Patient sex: M
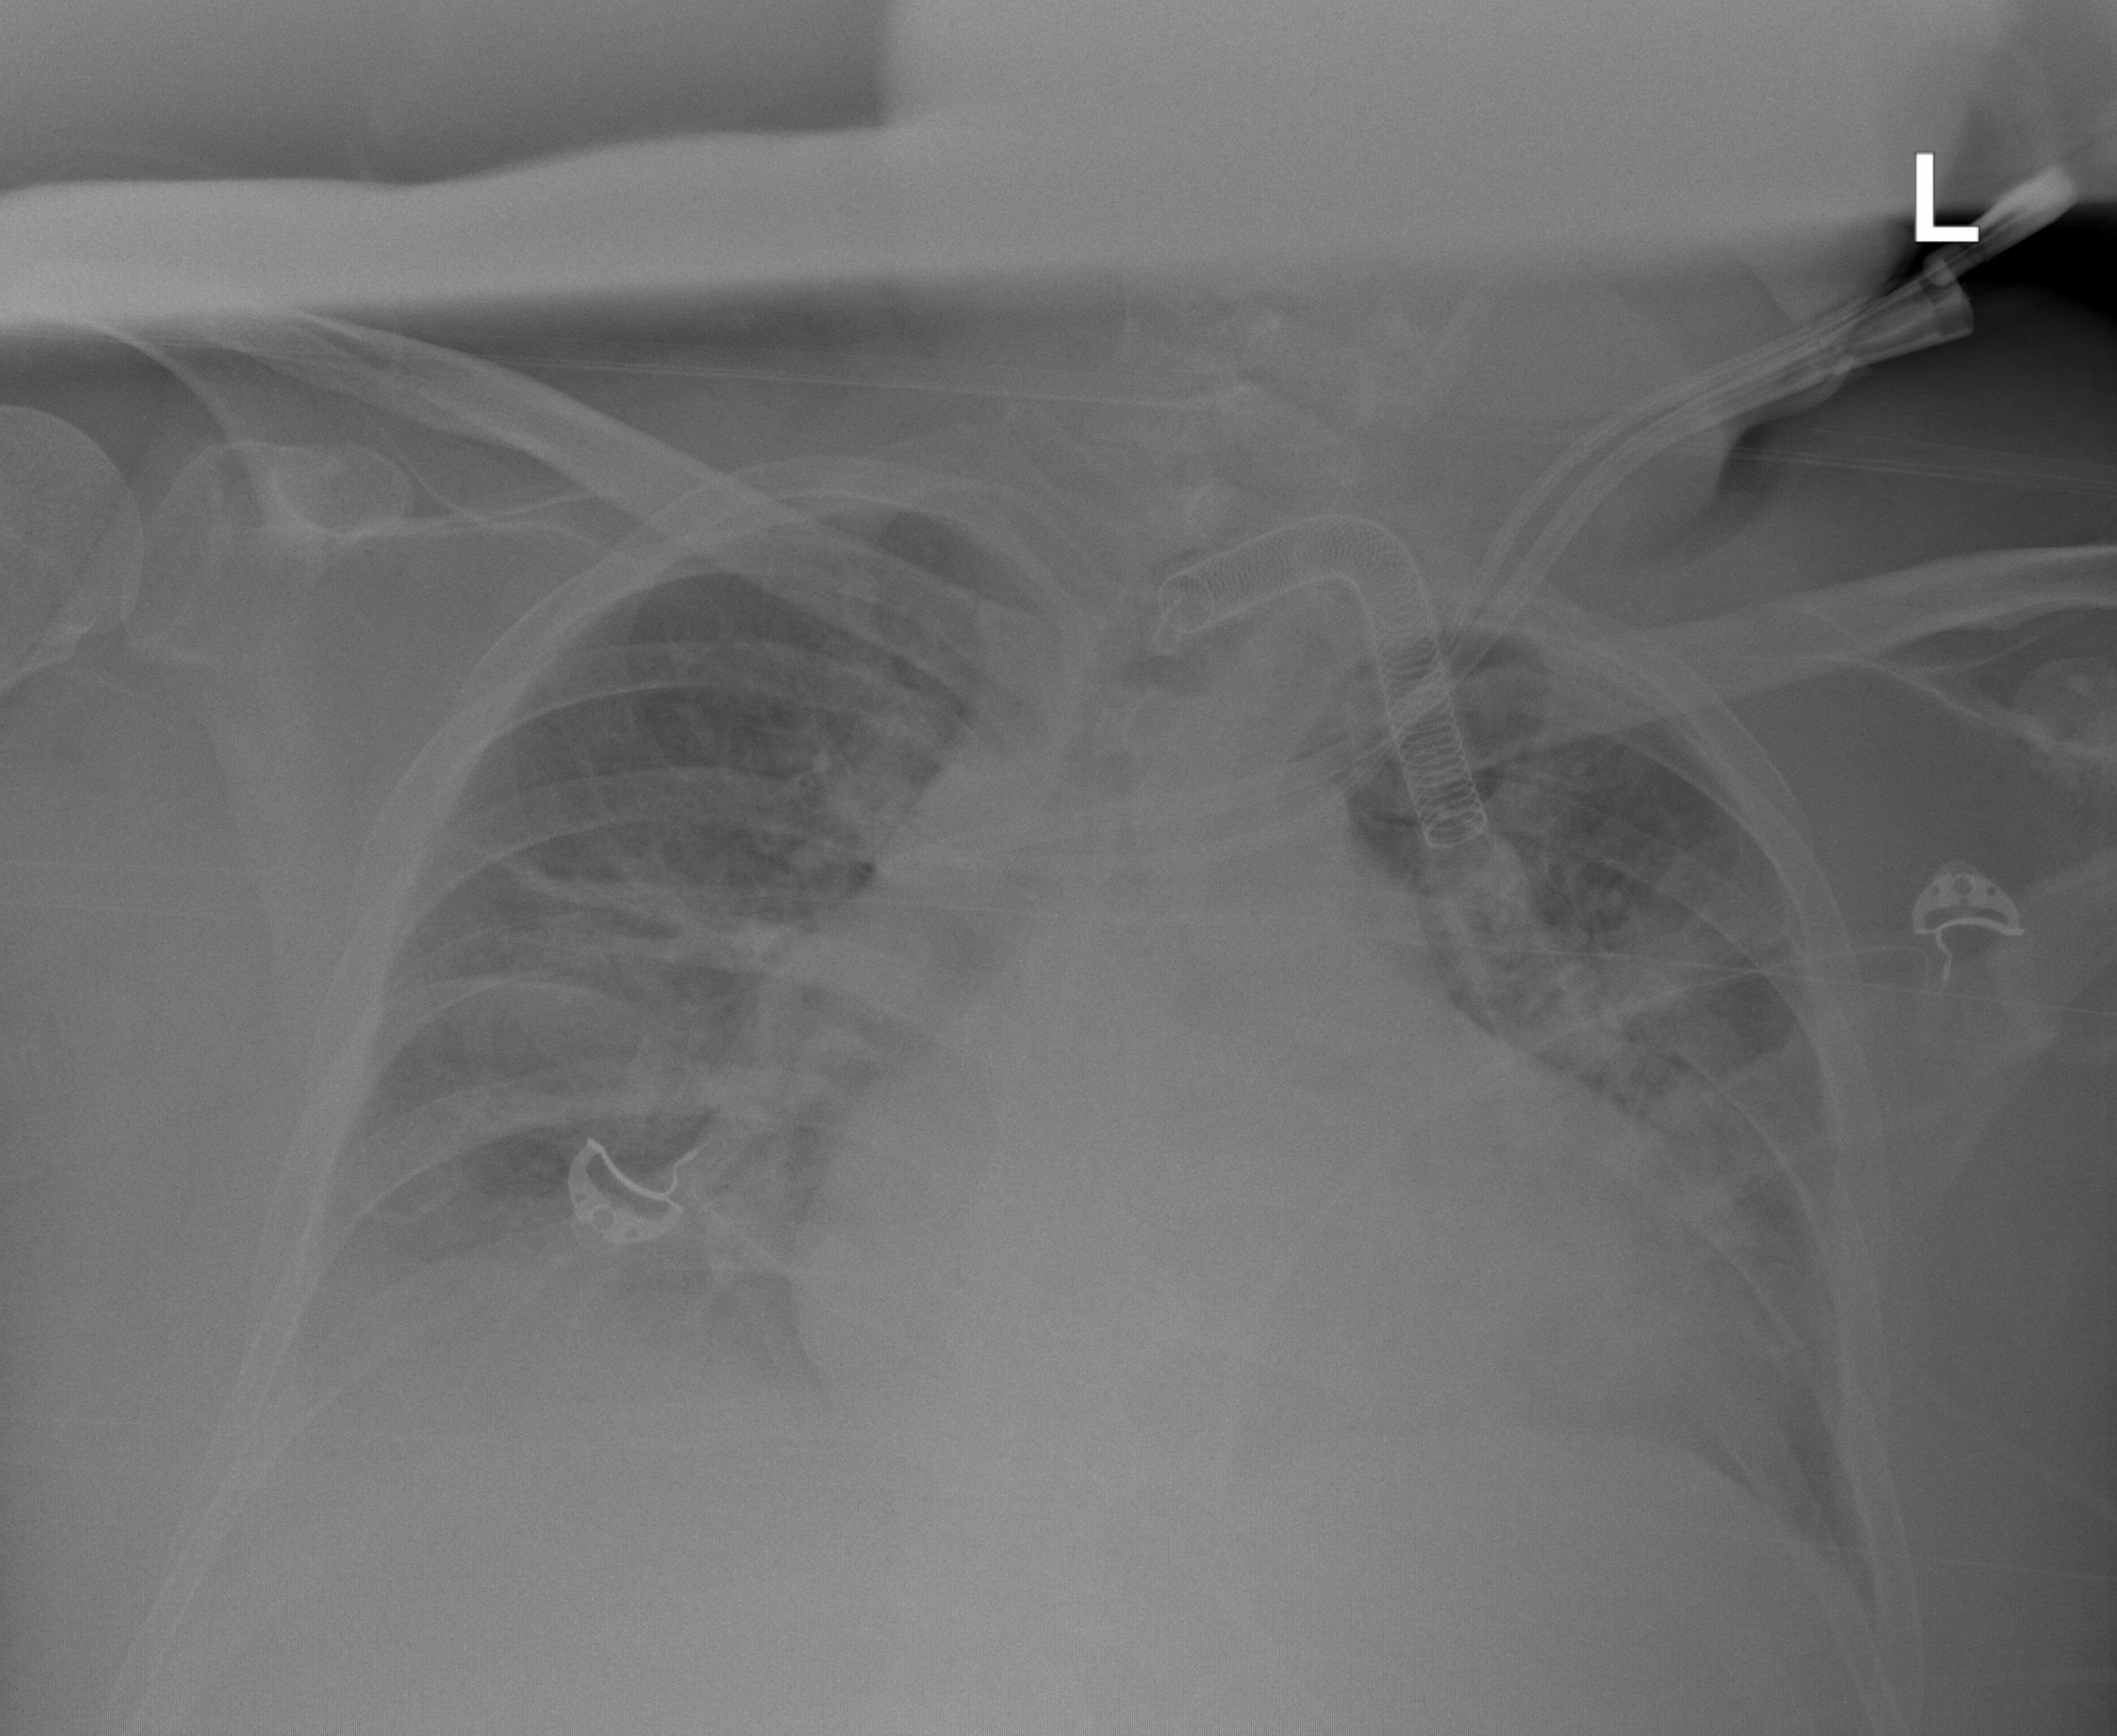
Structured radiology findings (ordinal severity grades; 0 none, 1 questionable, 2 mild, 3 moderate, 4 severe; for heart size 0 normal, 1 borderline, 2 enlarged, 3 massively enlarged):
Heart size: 2
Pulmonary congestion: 2
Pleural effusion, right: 2
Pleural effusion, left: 0
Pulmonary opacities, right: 2
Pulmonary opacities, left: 2
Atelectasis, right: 2
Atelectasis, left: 2